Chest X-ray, PA view. Patient: 71 years old, sex M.
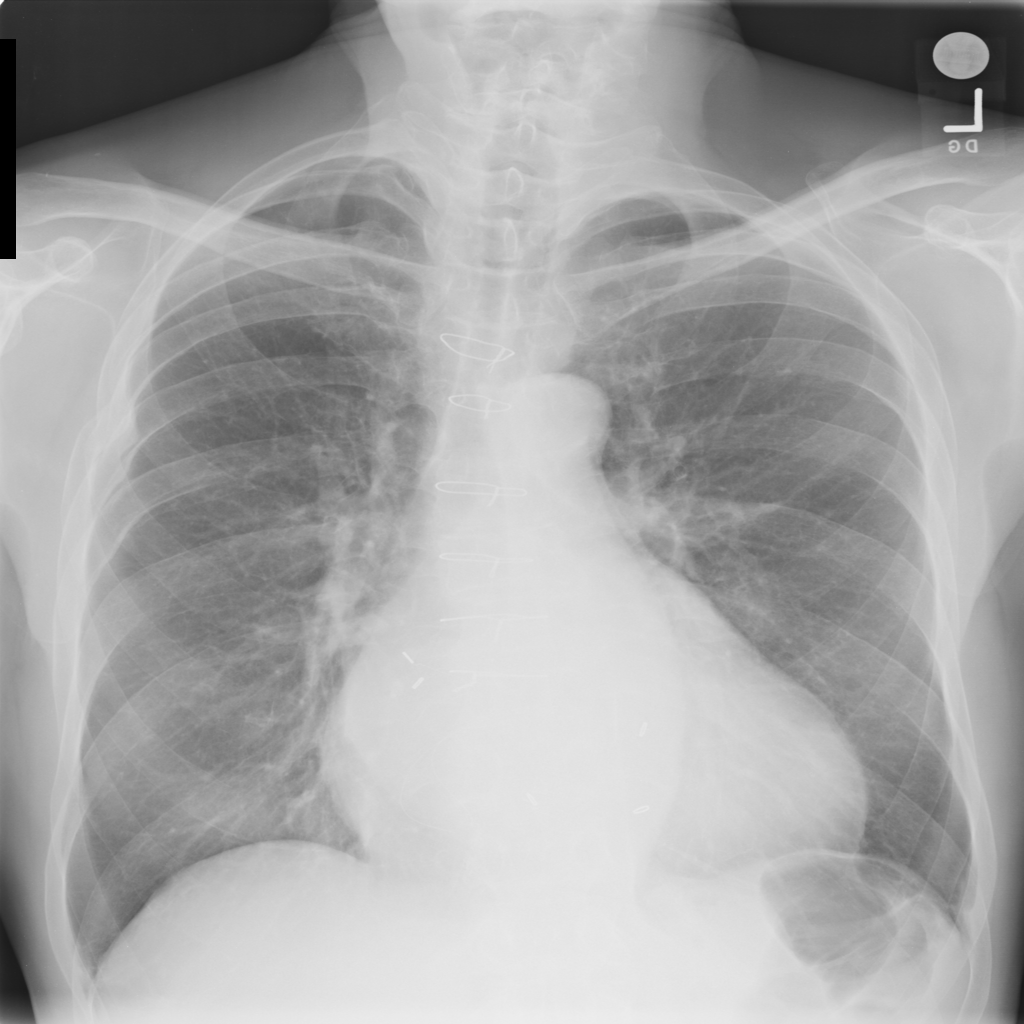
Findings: Cardiomegaly